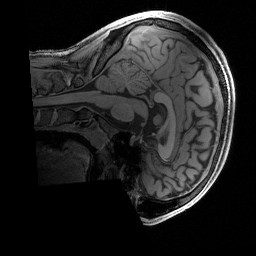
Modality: T1w
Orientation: sagittal